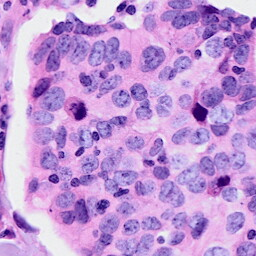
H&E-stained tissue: Breast